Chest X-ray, PA view. Patient: 72 years old, sex M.
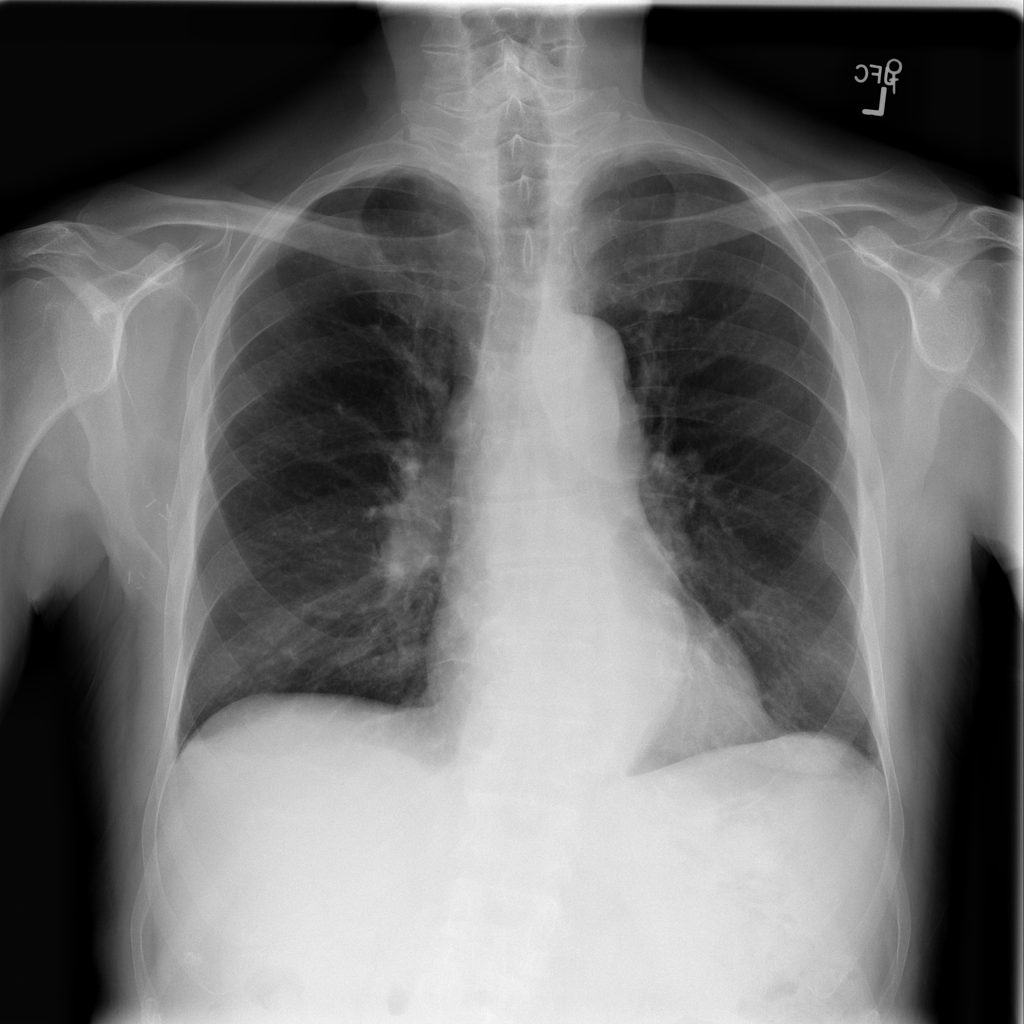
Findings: Effusion